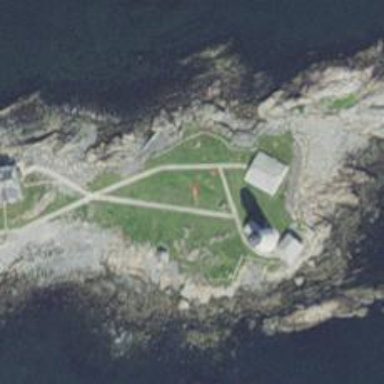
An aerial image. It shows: Historic memorial buoy.